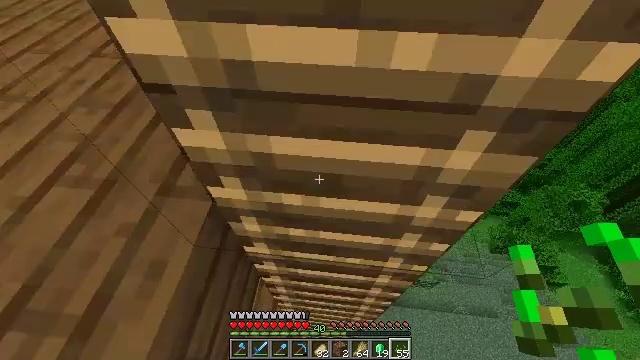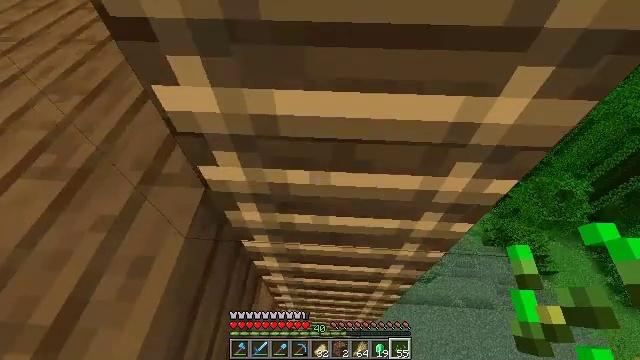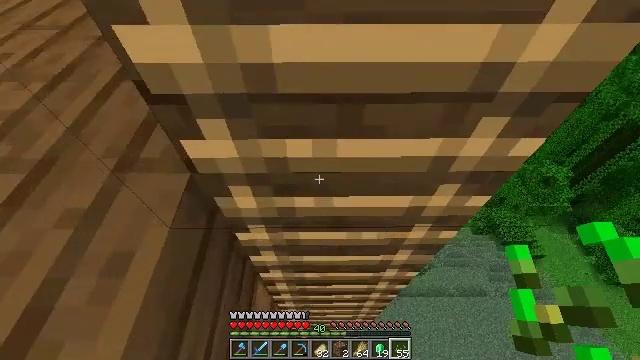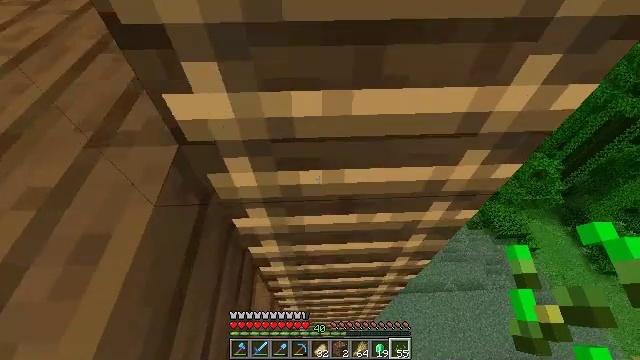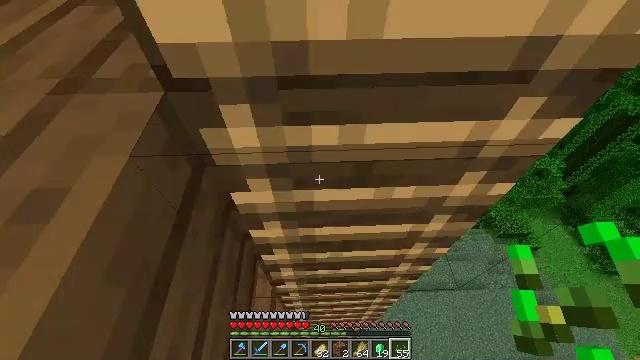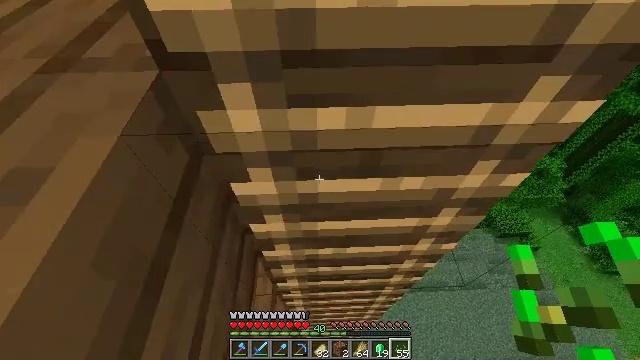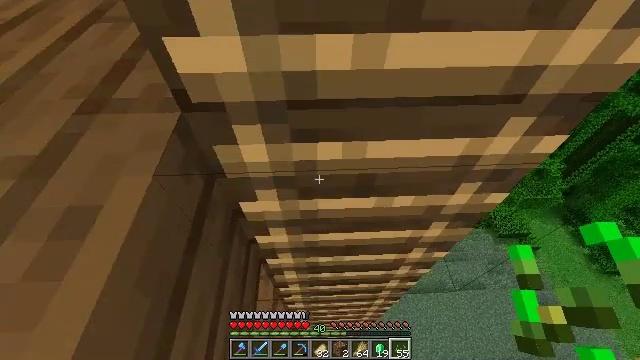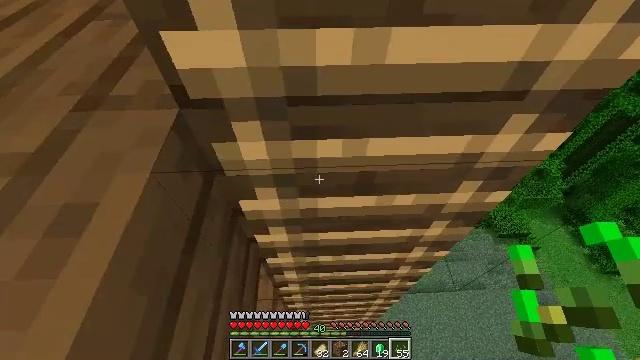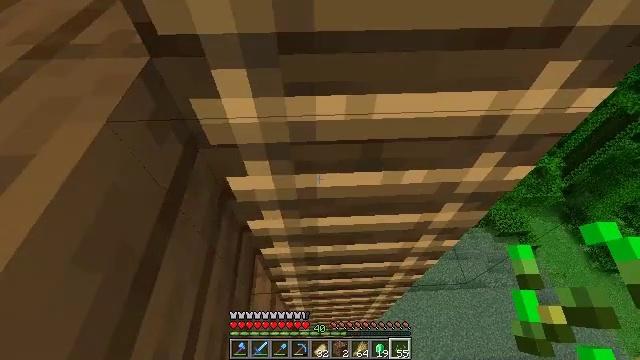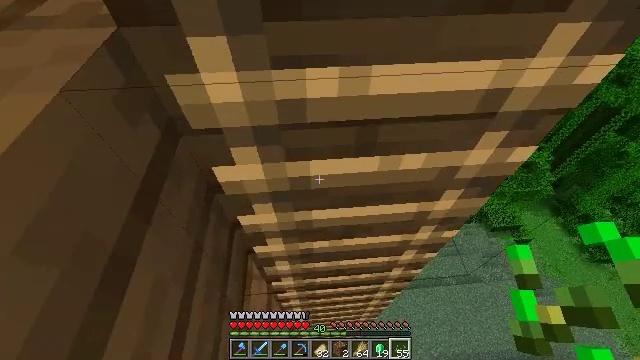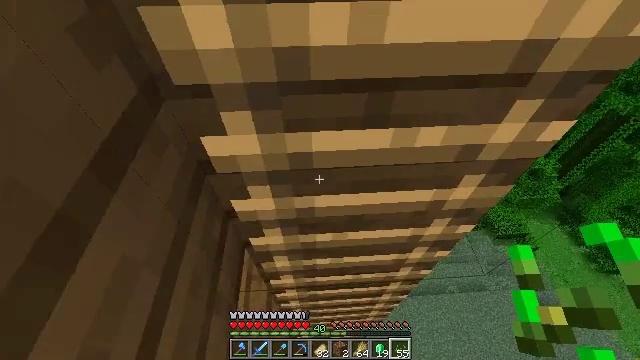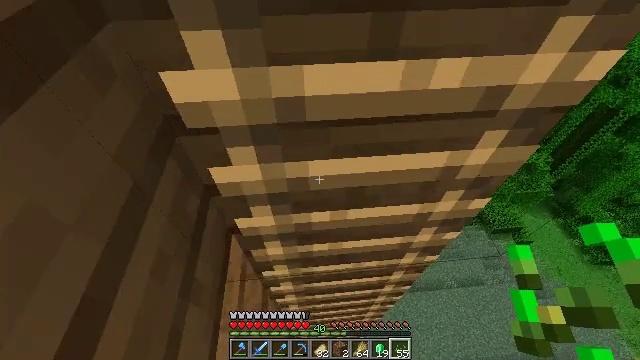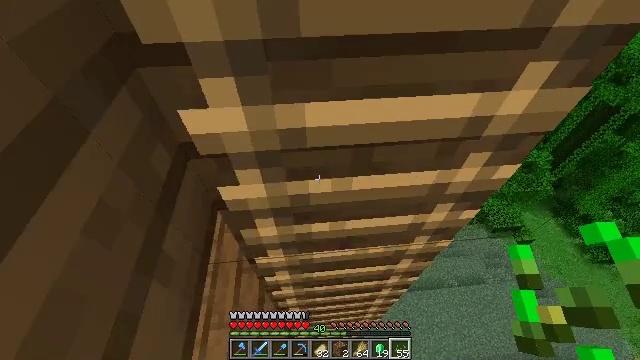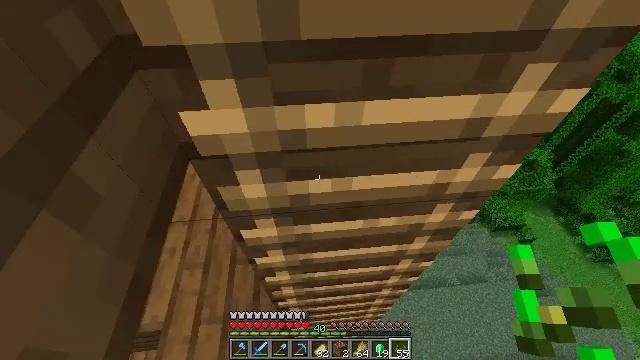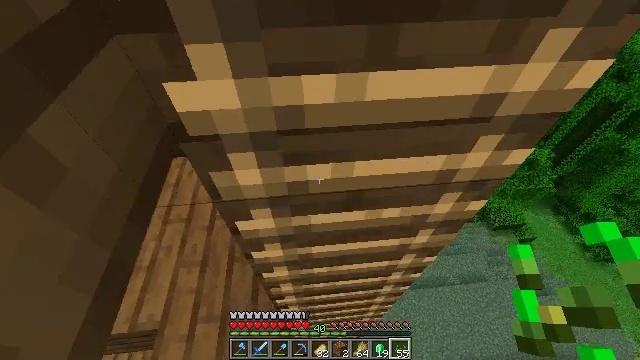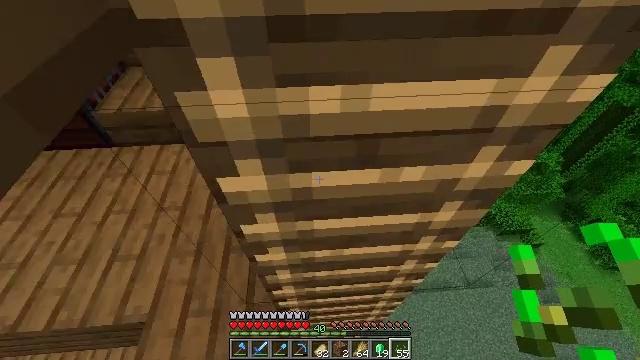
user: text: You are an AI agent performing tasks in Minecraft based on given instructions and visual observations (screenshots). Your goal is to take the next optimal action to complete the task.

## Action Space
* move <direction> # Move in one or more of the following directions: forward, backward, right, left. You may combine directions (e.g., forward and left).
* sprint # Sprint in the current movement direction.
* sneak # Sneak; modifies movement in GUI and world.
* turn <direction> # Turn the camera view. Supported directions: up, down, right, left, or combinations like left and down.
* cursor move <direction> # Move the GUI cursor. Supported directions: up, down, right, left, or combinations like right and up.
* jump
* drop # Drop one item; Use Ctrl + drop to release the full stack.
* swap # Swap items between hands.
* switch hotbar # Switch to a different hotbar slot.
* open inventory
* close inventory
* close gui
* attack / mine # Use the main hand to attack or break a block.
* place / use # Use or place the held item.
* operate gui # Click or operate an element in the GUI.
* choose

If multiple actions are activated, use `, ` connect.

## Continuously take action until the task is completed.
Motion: motion action
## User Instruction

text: Produce a diamond hoe at the crafting table.
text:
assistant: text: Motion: turn right
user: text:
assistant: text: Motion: turn right
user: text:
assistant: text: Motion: turn right
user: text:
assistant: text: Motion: no_op
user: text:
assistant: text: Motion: no_op
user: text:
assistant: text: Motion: no_op
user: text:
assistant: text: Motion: no_op
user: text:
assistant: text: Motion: no_op
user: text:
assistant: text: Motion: turn right
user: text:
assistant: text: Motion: turn left and up
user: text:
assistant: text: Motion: turn right
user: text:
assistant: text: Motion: no_op
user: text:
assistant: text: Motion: no_op
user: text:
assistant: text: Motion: no_op
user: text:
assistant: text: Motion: turn left
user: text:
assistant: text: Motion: turn left and up
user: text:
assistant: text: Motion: turn left
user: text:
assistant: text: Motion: turn left and up
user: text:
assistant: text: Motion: turn left and up
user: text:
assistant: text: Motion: turn left and up
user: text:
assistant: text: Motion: move forward, turn left and up
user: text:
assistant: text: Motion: move forward, turn right and up
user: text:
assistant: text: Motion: move forward, turn right and up
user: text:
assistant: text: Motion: move forward
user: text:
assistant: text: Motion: move forward, turn right and up
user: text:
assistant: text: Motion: move forward, turn right and up
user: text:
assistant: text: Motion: move forward, turn right
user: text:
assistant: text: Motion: move forward, turn right
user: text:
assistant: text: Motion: move forward, turn right
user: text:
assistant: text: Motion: move forward